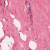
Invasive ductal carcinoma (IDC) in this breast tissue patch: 0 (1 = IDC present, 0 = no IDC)